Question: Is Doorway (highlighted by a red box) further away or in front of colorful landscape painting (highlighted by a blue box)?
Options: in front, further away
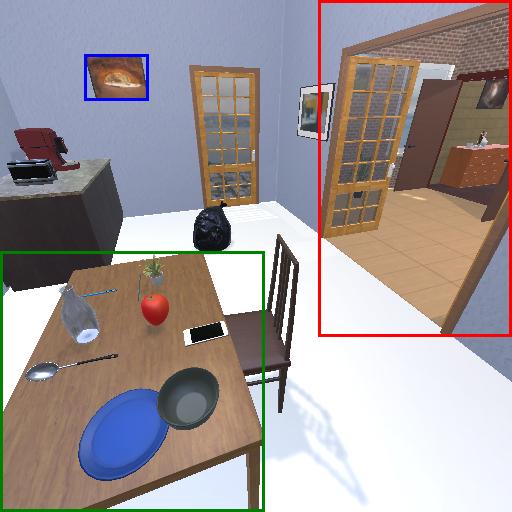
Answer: in front